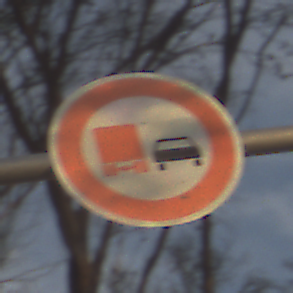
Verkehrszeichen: UeberholverbotKraftfahrzeuge
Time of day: SunriseSunset
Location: Outdoor (Nature)
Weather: PartlyCloudy
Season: NotSpecified
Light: Natural